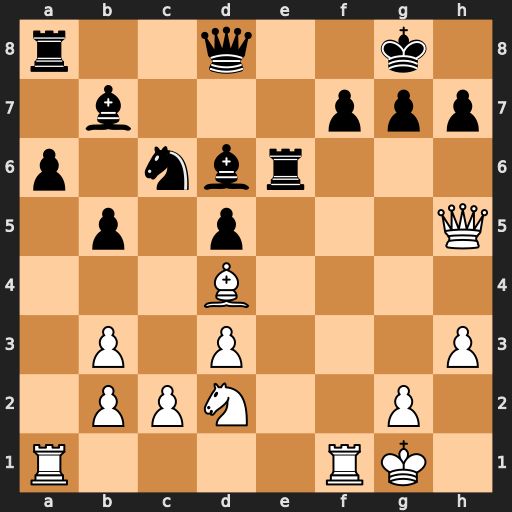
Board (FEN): r2q2k1/1b3ppp/p1nbr3/1p1p3Q/3B4/1P1P3P/1PPN2P1/R4RK1
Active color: w
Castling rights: -
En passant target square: -
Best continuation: Qxf7+ Kh8 Qxg7#